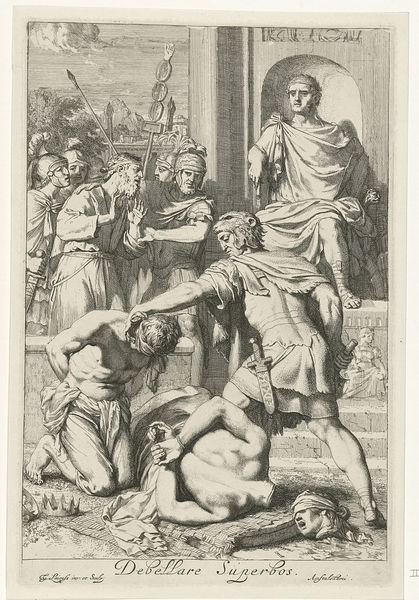
Titel: Onthoofding van twee koningen in opdracht van een Romeins keizer
Künstler: Gerard de Lairesse
Standort: Amsterdam
Institution: Rijksmuseum
Schlagwörter: kopf, mann, szene, enthauptung, geköpft, haupt, hinrichtung, mord, tod, kaiser, thron, nische, blut, stich, schwert, herrscher, stafe